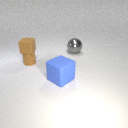
small brown rubber cylinder below small brown rubber cube